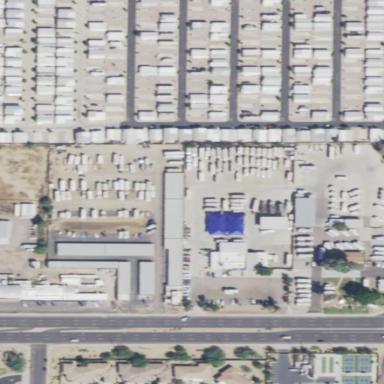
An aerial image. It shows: RV storage facility.